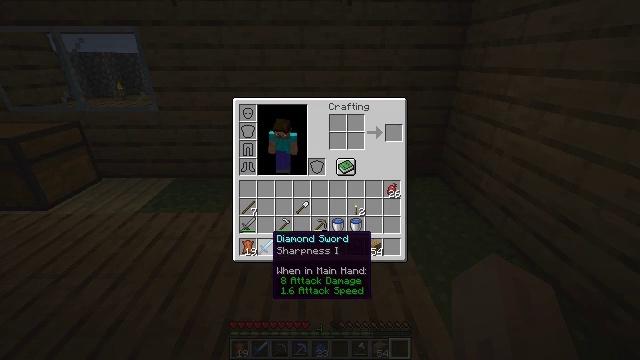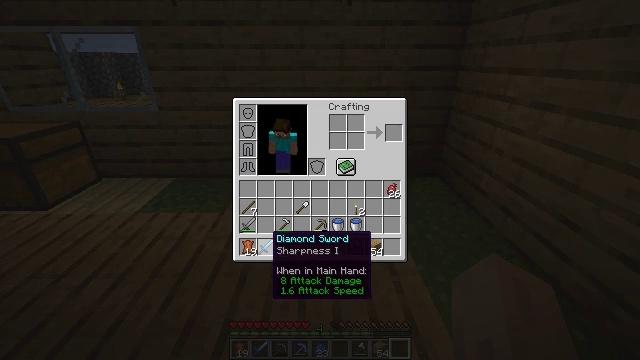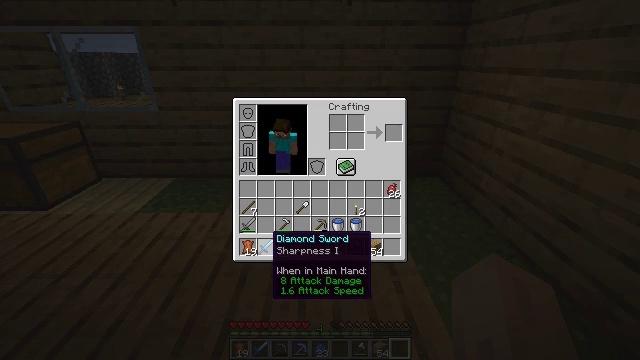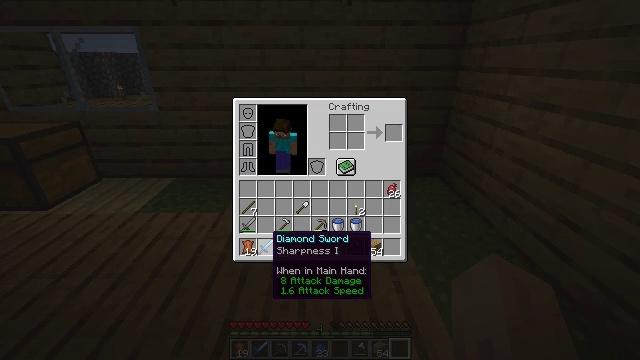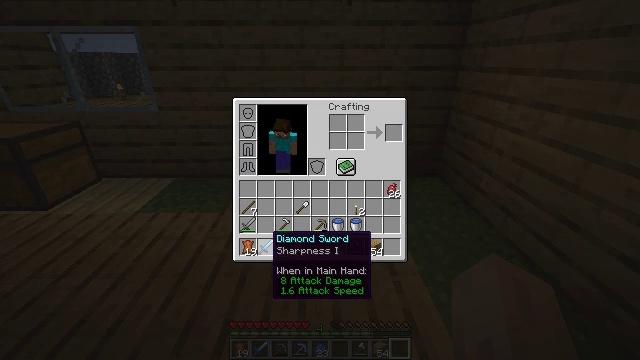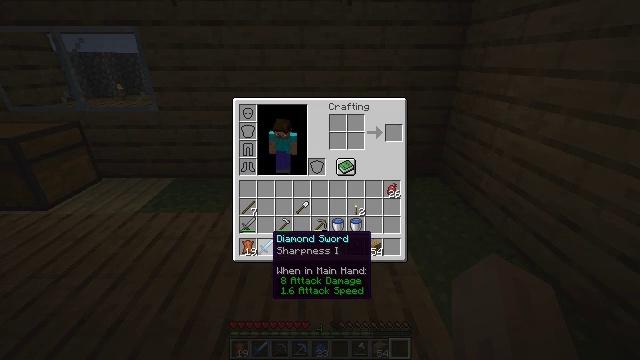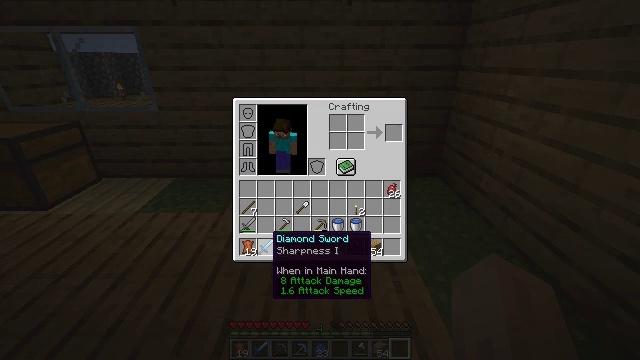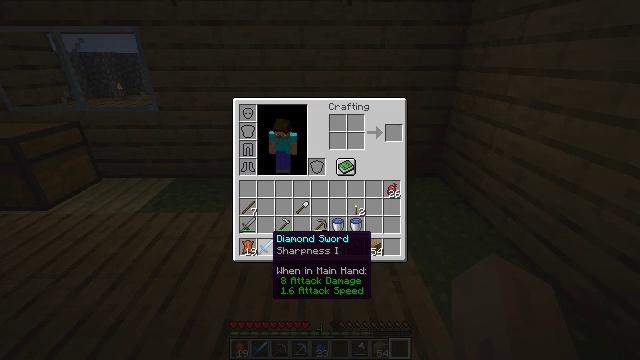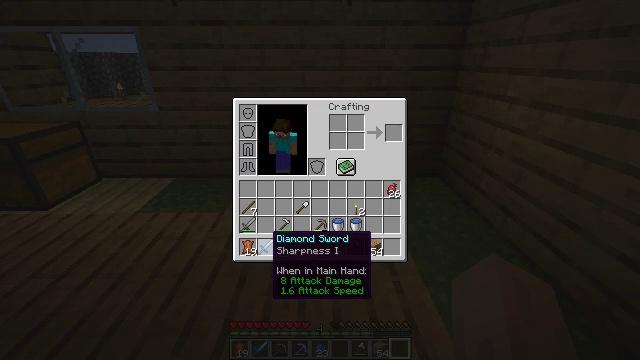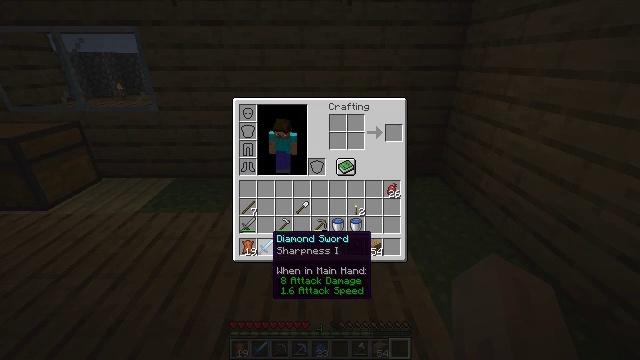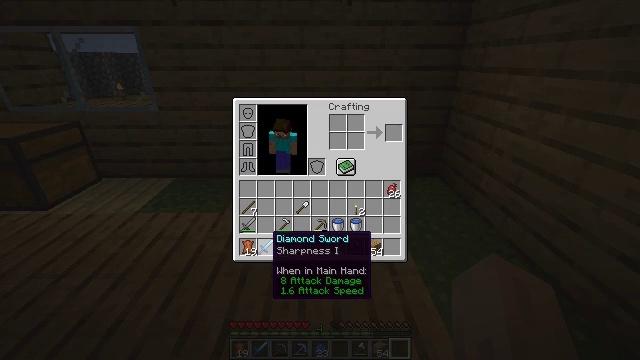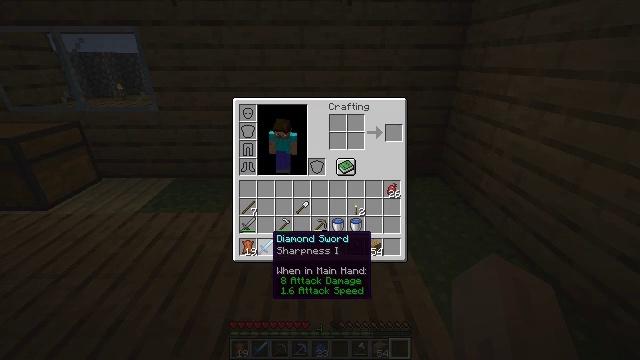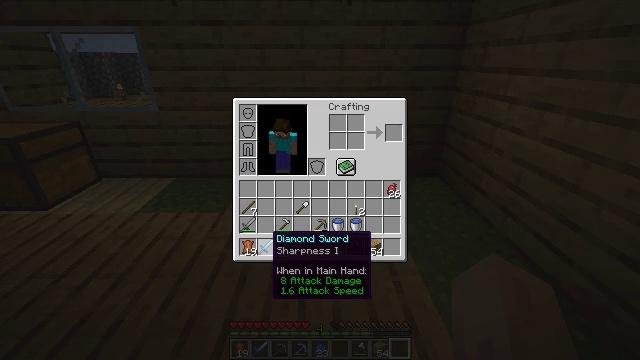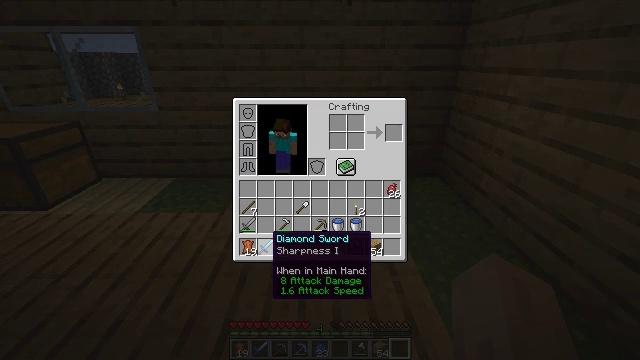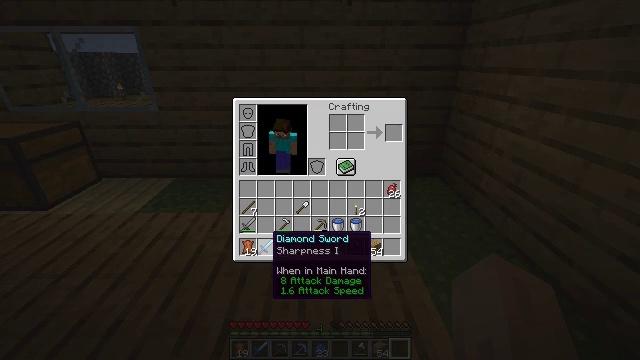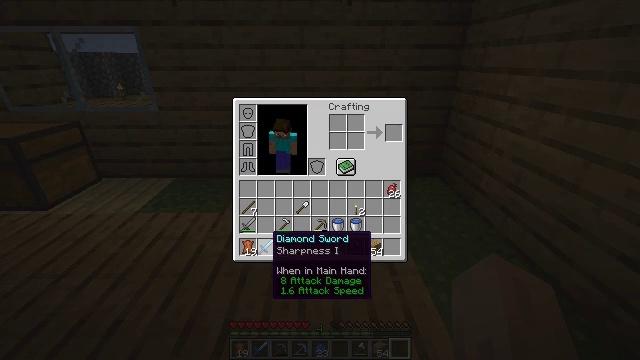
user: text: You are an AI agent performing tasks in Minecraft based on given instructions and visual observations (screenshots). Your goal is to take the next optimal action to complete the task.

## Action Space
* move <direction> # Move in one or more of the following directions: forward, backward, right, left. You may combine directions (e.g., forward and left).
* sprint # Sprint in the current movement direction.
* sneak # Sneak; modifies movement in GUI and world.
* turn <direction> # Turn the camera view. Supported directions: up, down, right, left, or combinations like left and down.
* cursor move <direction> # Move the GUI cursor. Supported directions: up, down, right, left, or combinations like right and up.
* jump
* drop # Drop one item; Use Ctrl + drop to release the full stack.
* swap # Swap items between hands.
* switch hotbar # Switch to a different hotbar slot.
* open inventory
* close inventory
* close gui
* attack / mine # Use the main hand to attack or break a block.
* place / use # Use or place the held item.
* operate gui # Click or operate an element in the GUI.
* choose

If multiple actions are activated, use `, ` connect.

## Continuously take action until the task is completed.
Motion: motion action
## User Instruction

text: Destroy the bookshelf.
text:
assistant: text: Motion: no_op
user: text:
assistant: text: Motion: no_op
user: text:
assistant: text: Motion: no_op
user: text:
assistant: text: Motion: no_op
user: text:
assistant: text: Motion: no_op
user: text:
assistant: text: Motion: no_op
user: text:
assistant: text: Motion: no_op
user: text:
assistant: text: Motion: no_op
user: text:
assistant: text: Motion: no_op
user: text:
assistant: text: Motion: no_op
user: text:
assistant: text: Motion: no_op
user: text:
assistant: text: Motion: no_op
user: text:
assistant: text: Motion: no_op
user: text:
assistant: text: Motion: no_op
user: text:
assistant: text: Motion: no_op
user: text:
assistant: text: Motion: no_op
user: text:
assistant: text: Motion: no_op
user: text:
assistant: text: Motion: no_op
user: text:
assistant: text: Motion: no_op
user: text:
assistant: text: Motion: no_op
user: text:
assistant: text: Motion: no_op
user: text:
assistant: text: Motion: no_op
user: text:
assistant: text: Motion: no_op
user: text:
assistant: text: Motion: no_op
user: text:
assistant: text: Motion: no_op
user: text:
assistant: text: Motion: no_op
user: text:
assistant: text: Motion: no_op
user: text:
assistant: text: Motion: no_op
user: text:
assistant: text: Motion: no_op
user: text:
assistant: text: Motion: no_op